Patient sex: M
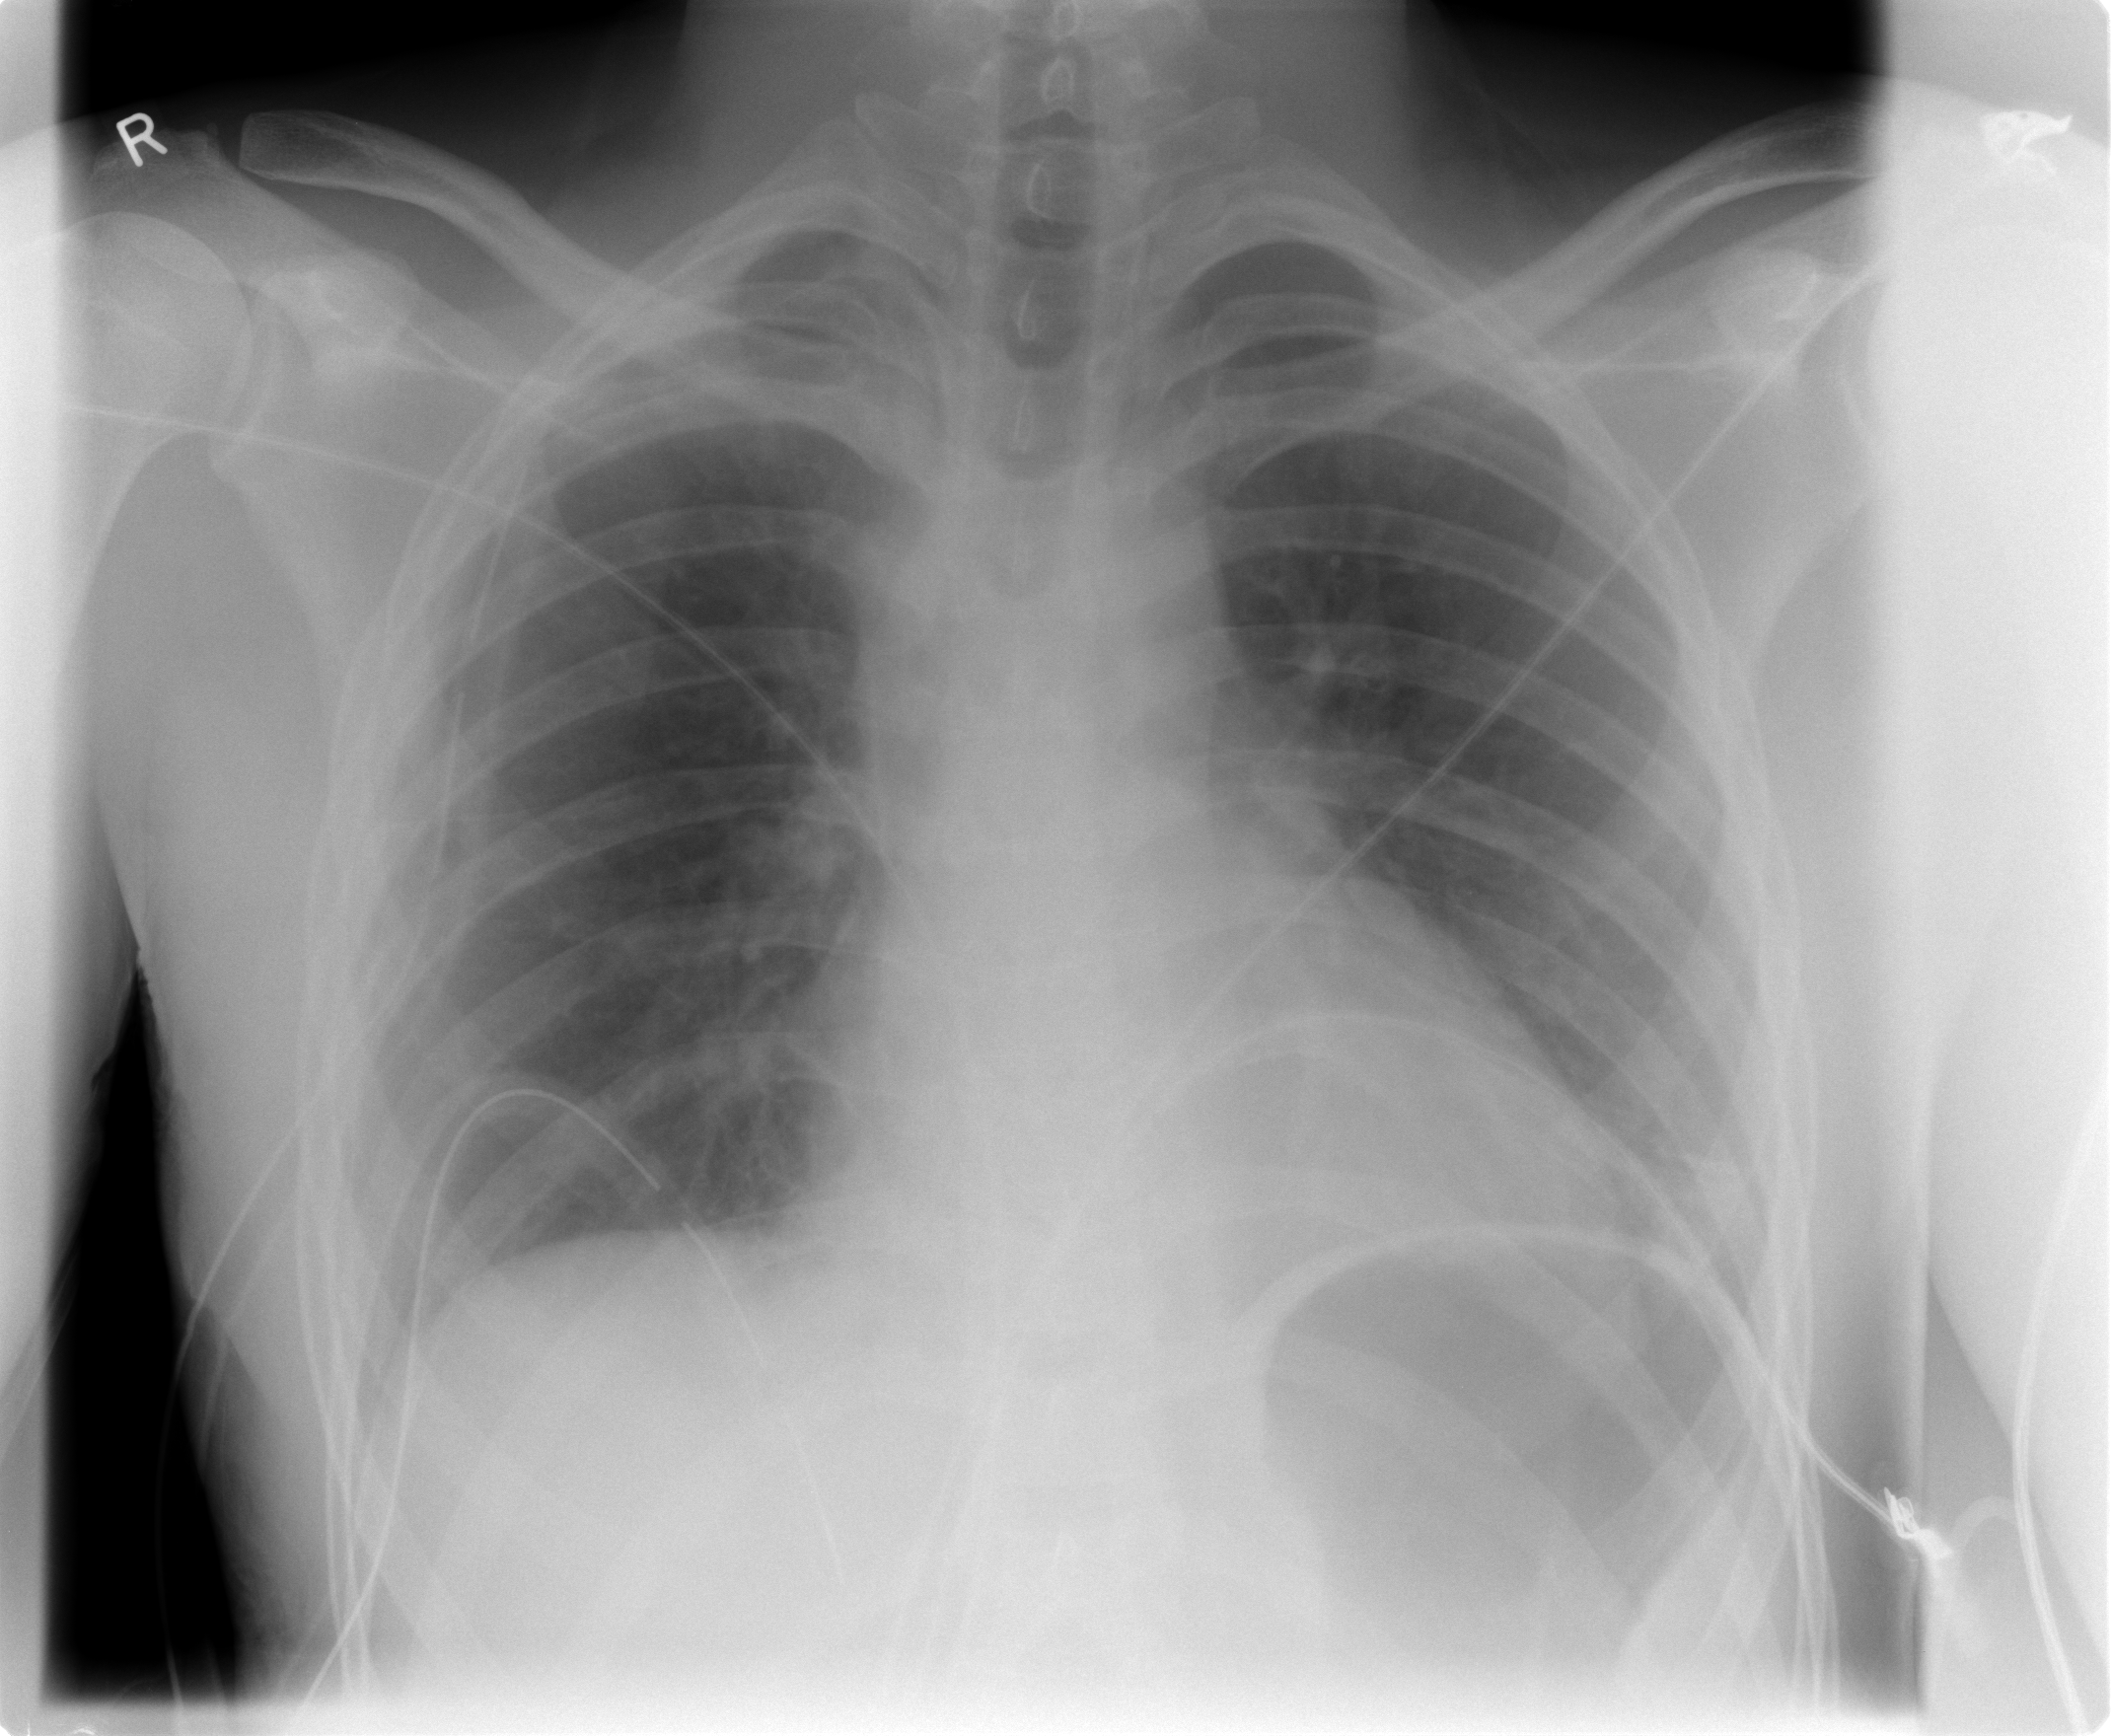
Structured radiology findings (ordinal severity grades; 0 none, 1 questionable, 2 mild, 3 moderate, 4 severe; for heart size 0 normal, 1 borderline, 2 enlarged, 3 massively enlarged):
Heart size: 0
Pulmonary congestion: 0
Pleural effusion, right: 0
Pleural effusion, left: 0
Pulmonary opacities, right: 0
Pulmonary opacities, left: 0
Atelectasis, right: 0
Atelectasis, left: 1